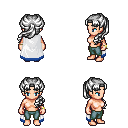
a pixel art fantasy rpg character, female body template, human, light skin, white trimmed cape, teal pants, white princess hairstyle, bracelets, four views (front, back, left, right), 2x2 character sprite sheet, small pixel art, hard edges, no anti-aliasing